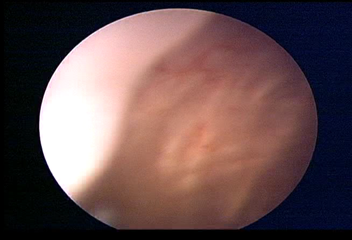
Modality: WLC
Class: Normal mucosa
Bladder cancer association: No